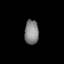
Tissue: lung
Cell type: Others
Senescence score: 0.552
Nuclear area (px): 332
Mean DAPI intensity: 134.027